Question: I'm currently manually migrating a ASP.Net MVC 4 project to ASP.Net MVC 5 + WebAPI 2 and I'm struggling to get my OWIN Startup.Auth class even to compile.
Can anyone point me to the NUGET packages that should resolve the symbols marked in red in the picture below?
: Resolved by installing the packages mentioned by Dunken. But I also had to change:
'''
AuthenticationType = AuthenticationTypes.ApplicationCookie
'''
to
'''
AuthenticationType = DefaultAuthenticationTypes.ApplicationCookie
'''

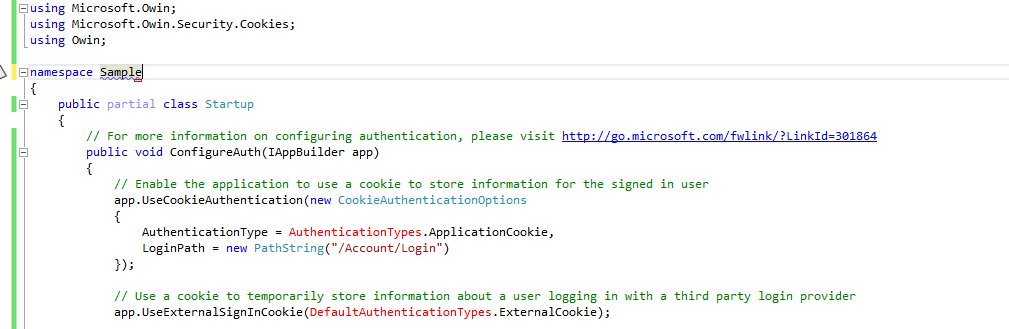
Answer: Try the following packages:
'''
Microsoft.AspNet.Identity.Core
Microsoft.AspNet.Identity.Owin
'''